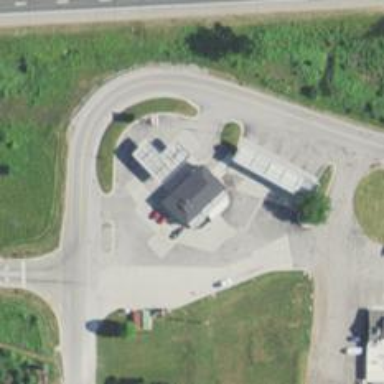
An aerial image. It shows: Convenience shop.